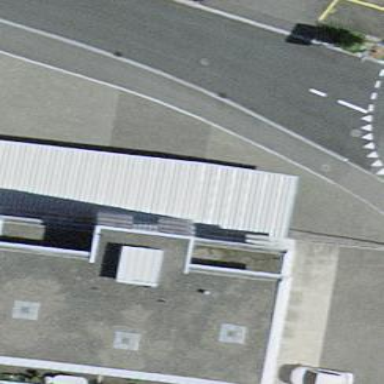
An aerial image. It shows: View of roof of building.